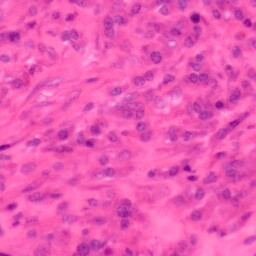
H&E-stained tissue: Colon